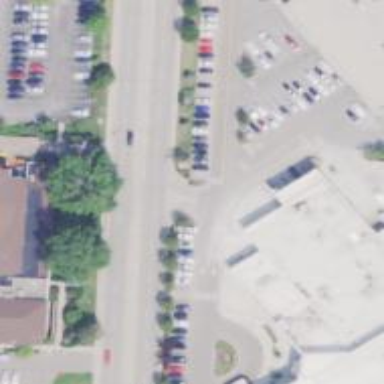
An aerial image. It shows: Solid stop line on the road marking.